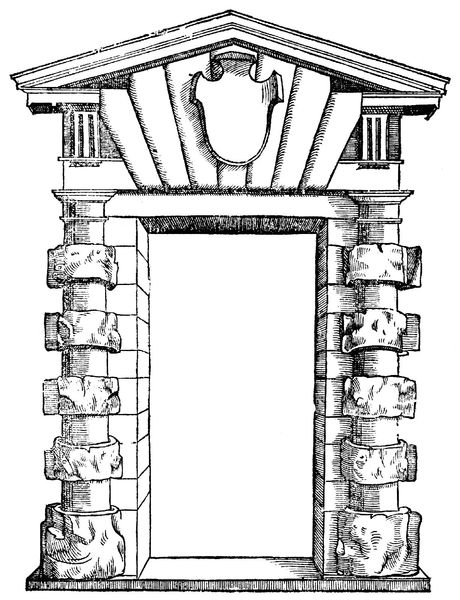
Titel: Architettura et Prospettiva
Künstler: Sebastiano Serlio
Schlagwörter: baum, feder, säule, säulen, tür, zeichnung, dach, stein, steine, giebel, ziegel, tor, eingang, antike, torbogen, druck, entwurf, portal, wappen, harnisch, rechteckig, komisch, buam, federzeichnung, bauwerk, architekt, rustiziert, romanisch, ziegeö